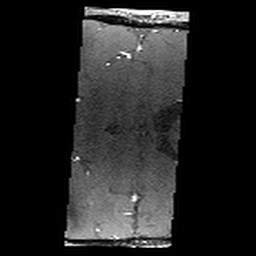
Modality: angio
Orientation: coronal
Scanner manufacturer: philips
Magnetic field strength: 7 T
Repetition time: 0.024 s
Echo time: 0.00384 s